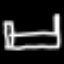
Label: bed